Question: jumped electricity while I was working with Android Studio..
After I opened the new Android Studio and began the problems!

The error would be written in red, have not been able to solve this problem
I tried to uninstall and then reinstall, including JDK and SDK, but nothing to do!
It seems that they are not recognized the packages and library of Java..
Does anyone have any idea what has happened?
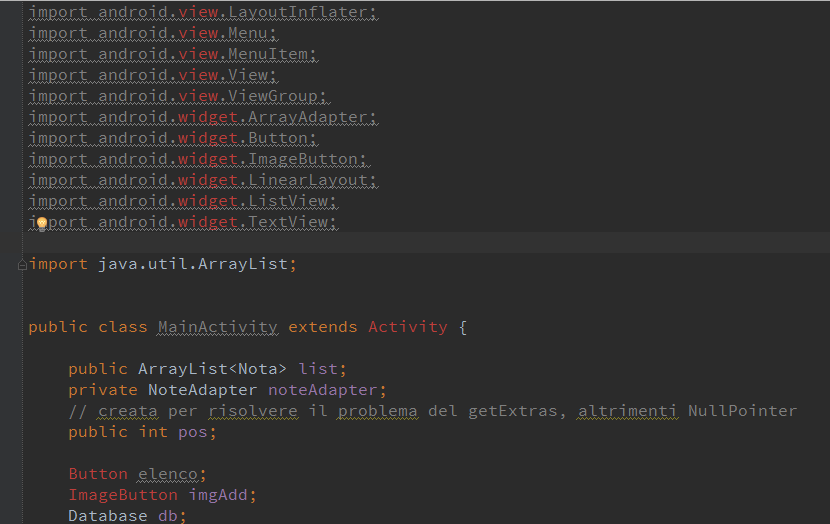
Answer: It seems to be that your project doesn't contain any android SDK setting.
Check this 'File > Project Structure > Project SDK' should be a some of android sdk's.
So as 'File > Project Structure > Modules > Dependencies' tab